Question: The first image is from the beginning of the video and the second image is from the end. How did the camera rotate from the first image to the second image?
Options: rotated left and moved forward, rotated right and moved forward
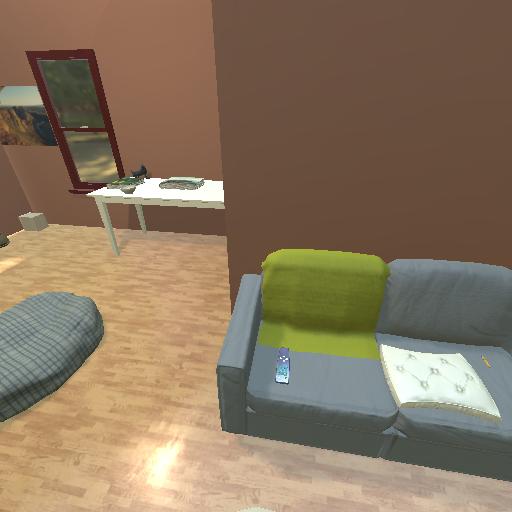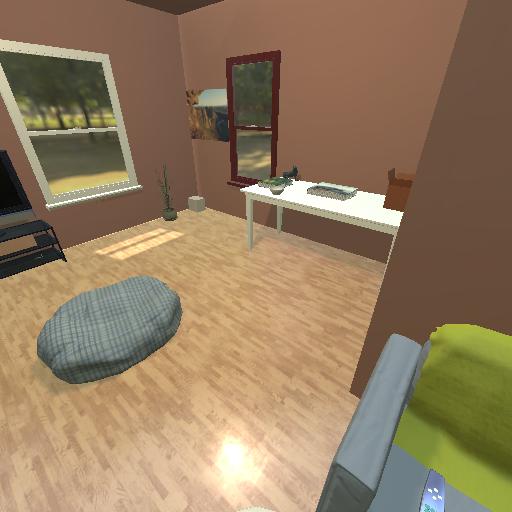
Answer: rotated left and moved forward